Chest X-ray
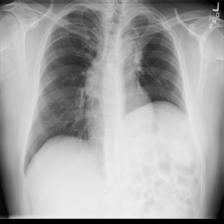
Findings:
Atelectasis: negative
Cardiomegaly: negative
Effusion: negative
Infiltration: negative
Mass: negative
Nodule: negative
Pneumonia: negative
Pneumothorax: negative
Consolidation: negative
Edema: negative
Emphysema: negative
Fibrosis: negative
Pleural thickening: negative
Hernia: negative